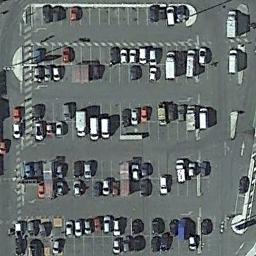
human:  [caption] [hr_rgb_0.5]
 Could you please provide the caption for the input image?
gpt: The parking lot has some parked cars of different colors and sizes .

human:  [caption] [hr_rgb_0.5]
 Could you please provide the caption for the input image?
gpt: There are many yellow signs in the parking lot .

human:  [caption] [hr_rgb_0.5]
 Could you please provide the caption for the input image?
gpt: There are many different colored cars in the parking lot .

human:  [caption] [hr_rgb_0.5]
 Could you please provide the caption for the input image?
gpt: The parking lot is full of cars .

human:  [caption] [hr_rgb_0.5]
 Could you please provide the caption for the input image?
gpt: There are many cars on the parking lot .